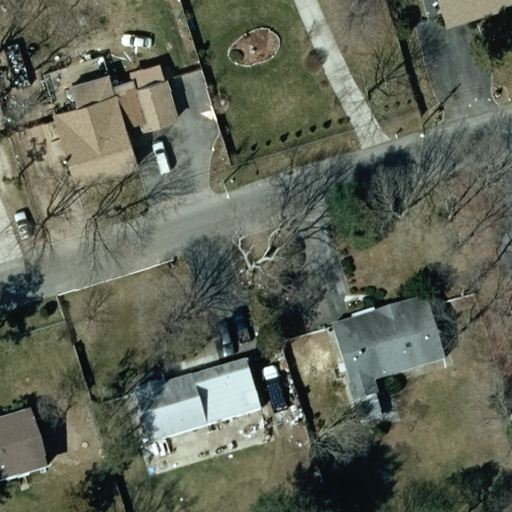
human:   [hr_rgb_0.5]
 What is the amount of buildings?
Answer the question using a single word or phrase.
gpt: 5

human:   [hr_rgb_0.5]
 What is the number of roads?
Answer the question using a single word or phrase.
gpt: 1

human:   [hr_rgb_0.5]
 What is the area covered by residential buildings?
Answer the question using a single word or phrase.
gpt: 1148m2

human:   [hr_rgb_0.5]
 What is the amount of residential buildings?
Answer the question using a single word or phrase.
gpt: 5

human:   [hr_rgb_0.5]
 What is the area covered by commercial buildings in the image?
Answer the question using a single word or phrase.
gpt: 0m2

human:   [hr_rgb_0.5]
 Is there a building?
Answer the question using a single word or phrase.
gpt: yes

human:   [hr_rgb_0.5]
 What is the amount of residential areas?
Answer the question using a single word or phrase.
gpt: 1

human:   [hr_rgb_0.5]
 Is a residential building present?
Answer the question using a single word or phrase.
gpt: yes

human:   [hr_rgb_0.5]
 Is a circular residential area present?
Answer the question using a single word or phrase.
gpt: no

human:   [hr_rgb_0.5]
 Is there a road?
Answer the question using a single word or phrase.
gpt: yes

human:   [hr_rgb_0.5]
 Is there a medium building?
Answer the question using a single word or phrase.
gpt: yes

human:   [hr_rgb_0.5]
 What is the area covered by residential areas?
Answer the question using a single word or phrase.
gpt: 10621m2

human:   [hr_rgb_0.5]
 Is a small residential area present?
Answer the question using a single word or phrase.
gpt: no

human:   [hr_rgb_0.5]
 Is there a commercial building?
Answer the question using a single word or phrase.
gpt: no

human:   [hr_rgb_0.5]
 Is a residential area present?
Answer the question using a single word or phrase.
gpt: yes

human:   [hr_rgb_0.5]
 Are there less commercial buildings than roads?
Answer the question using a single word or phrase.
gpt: yes

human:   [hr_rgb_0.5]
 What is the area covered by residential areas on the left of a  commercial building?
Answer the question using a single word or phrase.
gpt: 0m2

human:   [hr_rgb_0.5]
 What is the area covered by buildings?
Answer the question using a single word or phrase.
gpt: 1148m2

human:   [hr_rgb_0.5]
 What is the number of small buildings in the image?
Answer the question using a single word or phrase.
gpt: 1

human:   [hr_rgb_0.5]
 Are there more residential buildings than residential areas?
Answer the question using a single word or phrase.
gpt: yes

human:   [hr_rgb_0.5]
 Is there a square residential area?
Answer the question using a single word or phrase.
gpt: no

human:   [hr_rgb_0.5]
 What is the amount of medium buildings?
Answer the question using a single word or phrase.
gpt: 4

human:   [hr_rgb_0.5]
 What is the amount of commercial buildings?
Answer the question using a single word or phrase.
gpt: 0

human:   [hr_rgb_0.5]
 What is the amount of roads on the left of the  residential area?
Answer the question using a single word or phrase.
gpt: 1

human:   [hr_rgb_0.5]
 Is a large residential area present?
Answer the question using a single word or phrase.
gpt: yes

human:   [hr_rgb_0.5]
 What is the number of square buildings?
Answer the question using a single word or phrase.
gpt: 0

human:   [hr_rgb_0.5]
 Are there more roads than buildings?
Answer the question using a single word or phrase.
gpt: no

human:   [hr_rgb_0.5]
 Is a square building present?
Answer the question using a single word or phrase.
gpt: no

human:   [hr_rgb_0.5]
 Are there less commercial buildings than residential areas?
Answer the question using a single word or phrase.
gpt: yes

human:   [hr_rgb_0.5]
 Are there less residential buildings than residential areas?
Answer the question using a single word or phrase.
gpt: no

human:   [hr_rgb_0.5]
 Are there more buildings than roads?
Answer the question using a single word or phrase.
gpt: yes

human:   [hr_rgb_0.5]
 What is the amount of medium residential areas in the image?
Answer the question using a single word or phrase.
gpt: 0

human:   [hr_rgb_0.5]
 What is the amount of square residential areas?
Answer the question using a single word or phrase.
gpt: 0

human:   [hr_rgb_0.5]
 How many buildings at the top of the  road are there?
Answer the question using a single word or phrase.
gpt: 2

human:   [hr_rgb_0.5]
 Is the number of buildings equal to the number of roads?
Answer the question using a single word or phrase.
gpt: no

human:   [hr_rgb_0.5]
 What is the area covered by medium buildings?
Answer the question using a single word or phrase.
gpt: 1119m2

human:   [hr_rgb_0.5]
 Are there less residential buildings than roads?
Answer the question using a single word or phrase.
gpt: no

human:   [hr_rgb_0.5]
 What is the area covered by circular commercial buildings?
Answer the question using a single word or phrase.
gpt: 0m2

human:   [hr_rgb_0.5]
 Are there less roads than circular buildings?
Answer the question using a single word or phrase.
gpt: no

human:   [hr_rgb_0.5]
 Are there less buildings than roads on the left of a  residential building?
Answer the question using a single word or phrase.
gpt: no

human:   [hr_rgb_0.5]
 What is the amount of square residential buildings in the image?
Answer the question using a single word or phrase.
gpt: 0

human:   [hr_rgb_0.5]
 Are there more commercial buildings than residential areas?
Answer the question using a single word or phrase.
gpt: no

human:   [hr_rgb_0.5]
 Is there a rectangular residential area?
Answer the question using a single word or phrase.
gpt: yes

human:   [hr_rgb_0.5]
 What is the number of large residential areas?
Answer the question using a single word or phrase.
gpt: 1

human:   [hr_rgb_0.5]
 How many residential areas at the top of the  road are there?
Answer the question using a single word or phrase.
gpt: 1

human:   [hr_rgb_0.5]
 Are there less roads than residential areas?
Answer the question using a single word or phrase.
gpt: no

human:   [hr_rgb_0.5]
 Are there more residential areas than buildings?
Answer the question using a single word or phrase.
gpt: no

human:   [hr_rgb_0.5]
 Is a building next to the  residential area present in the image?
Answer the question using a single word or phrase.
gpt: yes

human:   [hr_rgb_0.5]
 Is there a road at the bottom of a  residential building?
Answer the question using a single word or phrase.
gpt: yes

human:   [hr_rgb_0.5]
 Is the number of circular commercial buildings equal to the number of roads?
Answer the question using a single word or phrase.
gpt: no

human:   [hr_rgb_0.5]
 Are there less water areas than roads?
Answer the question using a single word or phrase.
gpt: yes

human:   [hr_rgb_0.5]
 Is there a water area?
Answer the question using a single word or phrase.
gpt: no

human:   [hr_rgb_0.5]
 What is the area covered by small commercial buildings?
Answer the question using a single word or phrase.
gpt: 0m2

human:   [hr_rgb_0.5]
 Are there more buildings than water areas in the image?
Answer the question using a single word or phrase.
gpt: yes

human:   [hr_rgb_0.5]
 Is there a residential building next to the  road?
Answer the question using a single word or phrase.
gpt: yes

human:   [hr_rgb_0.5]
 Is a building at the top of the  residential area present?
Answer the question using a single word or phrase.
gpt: no

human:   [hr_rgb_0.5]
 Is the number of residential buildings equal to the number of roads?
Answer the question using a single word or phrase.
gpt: no

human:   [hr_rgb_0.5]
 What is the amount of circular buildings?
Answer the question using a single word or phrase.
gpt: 0

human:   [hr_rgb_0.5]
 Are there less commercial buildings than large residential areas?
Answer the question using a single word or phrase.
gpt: yes

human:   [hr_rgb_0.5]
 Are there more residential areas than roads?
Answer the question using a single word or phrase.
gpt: no

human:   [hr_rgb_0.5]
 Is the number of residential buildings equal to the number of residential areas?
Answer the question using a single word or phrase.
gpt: no

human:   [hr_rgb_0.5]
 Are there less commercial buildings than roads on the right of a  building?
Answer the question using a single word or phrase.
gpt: no

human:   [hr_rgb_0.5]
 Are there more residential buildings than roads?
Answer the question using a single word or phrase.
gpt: yes

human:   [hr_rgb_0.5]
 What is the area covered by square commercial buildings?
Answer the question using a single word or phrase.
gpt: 0m2